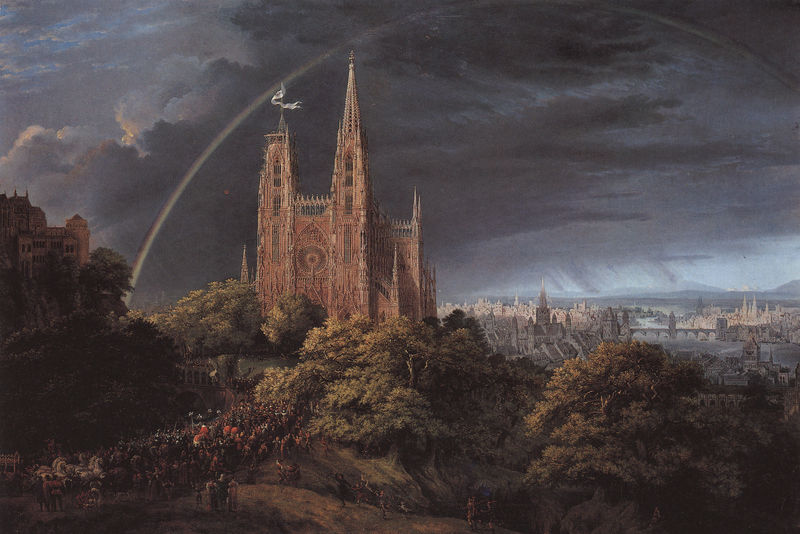
Titel: Mittelalterliche Stadt an einem Fluss
Künstler: Karl Friedrich Schinkel
Standort: Berlin
Institution: Alte Nationalgalerie
Schlagwörter: baum, berg, blau, dunkel, felsen, gemälde, gewitter, himmel, laub, mann, vogel, wasser, wolken, bäume, fluss, frauen, gelb, grün, kirchturm, landschaft, menschen, ocker, see, stadt, abend, braun, fenster, frau, grau, hell, hintergrund, licht, männer, nacht, paris, schwarz, strasse, vordergrund, weiss, dach, gebäude, haus, rose, rot, tier, tiere, weg, wiese, wolke, leute, malerei, menge, symbolismus, architektur, band, mensch, spitze, bild, öl, horizont, häuser, hügel, natur, wind, wolen, brücke, busch, gewässer, kirche, sonne, sträucher, dunkelheit, klassizismus, pflanzen, gotik, wald, anhöhe, pferd, pferde, reiter, turm, deutschland, düster, ansicht, bogen, fassade, vedute, fahne, flagge, laufen, berge, fels, hang, zug, ziegel, herde, landschaftsmalerei, kutsche, seine, wagen, romantik, krieg, schlacht, sturm, unwetter, wehen, wetter, soldaten, uhr, durchgang, monumental, tor, befestigung, panorama, regen, bögen, ruine, berlin, burg, türme, dom, gewitterwolken, ideal, festung, lichtung, gross, soldat, rennen, entwurf, idealismus, armee, heer, marsch, schimmel, trüb, kathedrale, sonntag, landschaftsbild, amiens, chartres, gotisch, reims, rosette, spitzbogen, regenwolken, schloß, rotbraun, mittelalter, eroberung, gottesdienst, messe, historismus, prozession, umzug, museum, parade, heroische landschaft, symbolik, bänder, filigran, gothik, auszug, donner, fantasie, bau, frün, eine, masswerk, brücken, monument, standarte, schinkel, notre dame, pferdekutsche, regenbogen, kolossal, chartre, fensterrose, utopie, neogotik, kirchenbau, neugotik, ziegelrot, köln, doppelturmfassade, pilgern, pilger, einmarsch, einzug, turmbau, belagerung, kühn, aufgeladen, chatre, karl friedrich schinkel, weisse fahne, idealansicht, gotischer dom, karl-friedrich, kohorte, regenboden, notredam